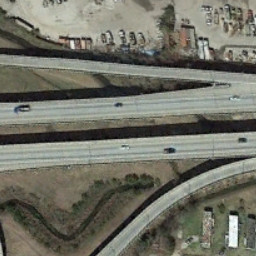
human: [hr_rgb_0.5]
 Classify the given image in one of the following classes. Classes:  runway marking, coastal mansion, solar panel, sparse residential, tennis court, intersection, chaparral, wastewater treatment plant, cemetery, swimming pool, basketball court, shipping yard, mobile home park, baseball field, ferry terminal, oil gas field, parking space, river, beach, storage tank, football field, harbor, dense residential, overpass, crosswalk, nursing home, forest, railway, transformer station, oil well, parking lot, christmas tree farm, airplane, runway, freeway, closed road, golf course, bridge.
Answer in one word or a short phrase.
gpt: overpass